Question: I'm facing a problem using EF.
I have the following situation:

From this database schema i'd like to generate the following entity by merge tables data:
'''
// Purchases
public class Purchase
{
//Fields related to Purchases
public int IdPurchase { get; set; }
public string CodPurchase { get; set; }
public int IdCustomer { get; set; }
public decimal Total { get; set; }
//Fields related to Customers table
public string CodCustomer { get; protected set; }
public string CompanyTitle { get; protected set; }
public string CodType { get; protected set; }
//Fields related to CustomersType table
public string DescrType { get; protected set; }
}
'''
As you can see, in my context i don't want 3 separated entities for each table. I want a single one with the fields related to all tables. All fields of Customers and CustomersType tables must be readonly (so i've set the relative setters protected) and the others must be editables so that EF can track changes. In particular, i'd like to have the ability to change the "IdCustomer" field and let EF to automatically update "CodCustomer", "CompanyTitle", "DescrType"....and so on by doing cross table select.
To do that, i wrote this configuration class:
'''
internal class PurchaseConfiguration : EntityTypeConfiguration<Purchase>
{
public PurchaseConfiguration(string schema = "dbo")
{
ToTable(schema + ".Purchases");
HasKey(x => x.IdPurchase);
Property(x => x.IdPurchase).HasColumnName("IdPurchase").IsRequired().HasDatabaseGeneratedOption(DatabaseGeneratedOption.Identity);
Property(x => x.IdCustomer).HasColumnName("IdCustomer").IsRequired();
Property(x => x.Total).HasColumnName("Total").IsRequired().HasPrecision(19, 4);
Map(mc =>
{
mc.Properties(n => new
{
n.CodCustomer,
n.CompanyTitle,
n.CodType
});
mc.ToTable("Customers");
});
Map(mc =>
{
mc.Properties(n => new
{
n.DescrType,
});
mc.ToTable("CustomersType");
});
}
}
'''
I've tested it but it doesn't work as expected. I always get this message:
> Properties for type 'Purchase' can only be mapped once. The non-key
property 'CodCustomer' is mapped more than once. Ensure the
Properties method specifies each non-key property only once.
Maybe there's something wrong or i forget something (for example the join fields of Map<> that i don't know where to specify them).
How can i accomplish in the correct way this task?
I don't want to have "Customers" and "CustomersType" DBSets in my context.
Is there a way to avoid it?
I even thought to add into the "IdCustomer" setter a custom query to update manually "Customers" and "CustomersType" related fields, but i don't want to do that for 2 reasons:
1. I don't have any DbConnection avaiable into the "Purchases" class, so i can't create a DbCommand to read data from DB.
2. I want entity class to be persistent-ignorant
3. EF seems to be a powerfull tool that can do these sort of things and i don't want to reinvent the wheel by writing custom procedures.
I've uploaded the example C# source and the tables CREATE scripts (MS SQLServer) <URL>.
All entities are autogenerated by the "EF reverse POCO generator" T4 template (the T4 template is disabled, to activate it set CustomTool = TextTemplatingFileGenerator).
Do not forget to update the ConnectionString in the app.config.
Thanks in advance.
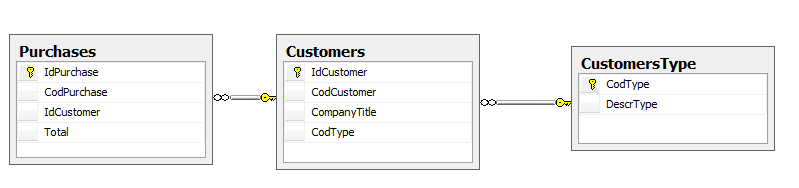
Answer: ## Not the right mapping
I'm afraid the bad news is that this mapping is not possible with this table structure. What you're trying to achieve here is known as . However, entity splitting requires 1:1 associations, because sets of records in the involved tables represent one entity. With this mapping, you can't have a 'Customer' belonging to more than one 'Purchase'. That would mean that you could modify multiple 'Purchase' entities by modifying a 'Customer' property of only one of them.
Maybe the news isn't that bad, because I think you actually want to have 1-n associations. But then you can't have these "flattened" properties in 'Purchase'.
As an alternative you could create delegated properties like so:
'''
public string CodCustomer
{
get { return this.Customer.CodCustomer; }
set { this.Customer.CodCustomer = value; }
}
'''
You'd have to 'Include()' 'Customer's and 'CustomersType's when you fetch 'Purchase's.
Another alternative is to use a tool like AutoMapper to map 'Purchase' to a DTO type having the flattened properties.
## But what does the exception tell me?
You map the 'Purchase' entity to the 'Purchases' table. But you don't specify which properties you want to map to this table. So EF assumes that properties should be mapped to it. So that's the first (implicit) mapping of 'CodCustomer'. The second one is the one in the 'mc.ToTable' statement. (EF only reports the first problem.)
To fix this, you should add a mapping statement for the left-over 'Purchase' properties:
'''
Map(mc =>
{
mc.Properties(n => new
{
n.IdPurchase,
n.CodPurchase,
n.IdCustomer,
n.Total,
});
mc.ToTable("Purchases");
});
'''
By the way, you should also remove the mapping configuration classes of 'Customer' and 'CustomersType', they're redundant.
But, as said, the database schema doesn't match the required structure. If you try to save a 'Purchase' you will get a foreign key constraint exception. This is because EF expects the following table structure:

Where the columns 'IdPurchase' in 'Customer' and 'CustomersType' are both primary key and foreign key to 'Purchase'. I don't think this is what you had in mind when designing the database.